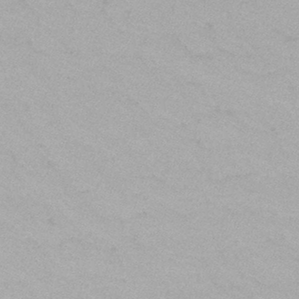
Label: frost